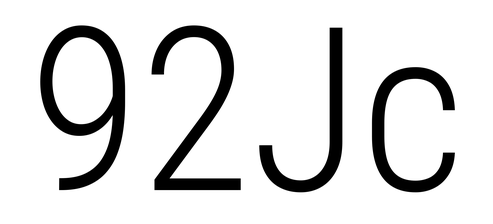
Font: Roboto_Condensed_Light